Question: So I'm trying out this new TDD thing (about time haha). Anyways I have two unit testing files currently one for application and one for logic. The application logic test was autogenerated by xcode and when I go to manage schemes I can see the (void)testExample but I can't see the other tests I have created in my logic file, nor are they being run. Attaching picture.
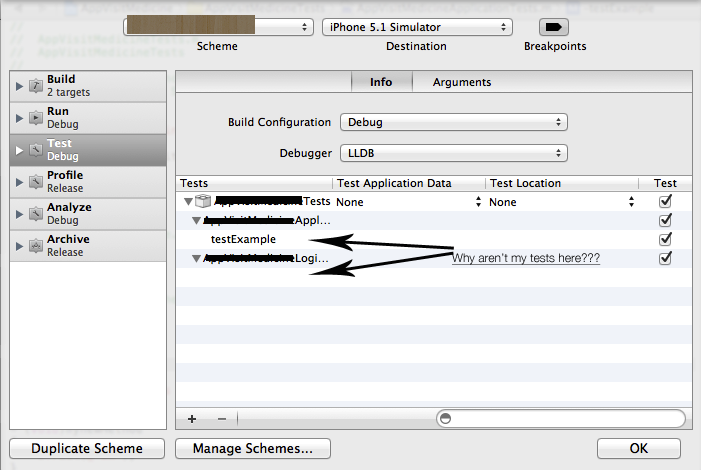
Answer: Well it would help to read the docs a bit more carefully: <URL>
You just have to prepend your methods with 'test'.
i.e.
'''
-(void)testmynewcase {
}
'''